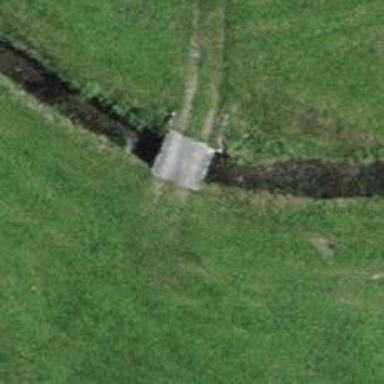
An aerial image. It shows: Path leading to bridge.